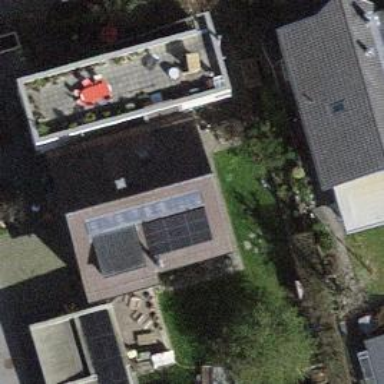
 consisting of solar photovoltaic panels."